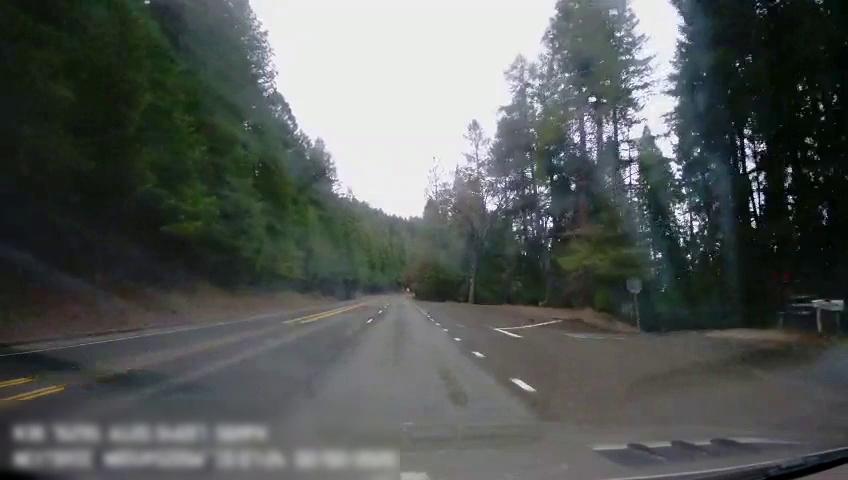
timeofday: Day
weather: Cloudy
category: Drivable Space
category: Lanes | Opposite Lane
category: Lanes | Opposite Lane
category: Lanes | Alternate Lane
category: Lanes | Current Lane
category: Lanes | Current Lane